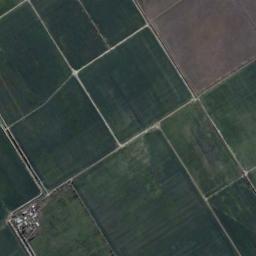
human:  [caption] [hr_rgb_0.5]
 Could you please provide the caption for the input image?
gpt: Several neatly arranged green and brown mixed-sized rectangular farmlands with buildings in the field .

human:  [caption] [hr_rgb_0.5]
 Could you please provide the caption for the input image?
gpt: Several dirt roads are in rectangular farmlands .

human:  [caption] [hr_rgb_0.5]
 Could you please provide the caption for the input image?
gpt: Some green rectangular farmlands of different sizes are arranged in neat rows and some houses are surrounded by these farmlands .

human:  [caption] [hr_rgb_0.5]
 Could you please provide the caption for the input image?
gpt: There are some green and bare rectangular farmland .

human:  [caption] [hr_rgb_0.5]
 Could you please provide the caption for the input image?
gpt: There are some green rectangular farmlands and a brown one .